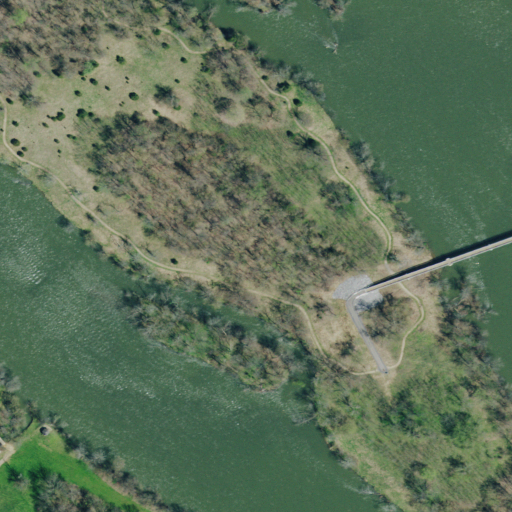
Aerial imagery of island in Tennessee named Newmans Island containing deciduous forest, open water, pasture, shrub, grassland, and open development